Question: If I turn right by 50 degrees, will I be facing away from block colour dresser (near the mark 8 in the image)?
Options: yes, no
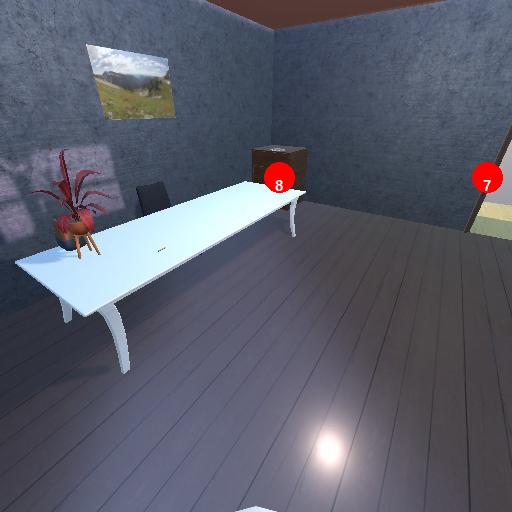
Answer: yes